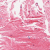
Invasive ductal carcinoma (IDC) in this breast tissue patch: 0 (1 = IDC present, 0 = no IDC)